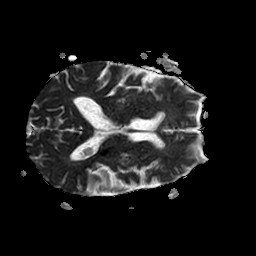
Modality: ADC
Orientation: axial
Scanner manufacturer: philips
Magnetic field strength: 1.5 T
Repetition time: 3.779 s
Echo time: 0.07039 s